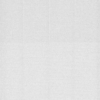
Label: dusty